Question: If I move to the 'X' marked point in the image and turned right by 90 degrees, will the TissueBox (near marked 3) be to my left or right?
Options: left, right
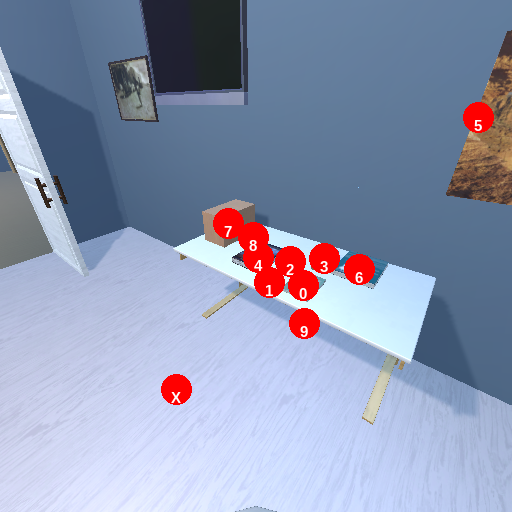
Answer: left